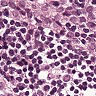
Metastatic tissue present: yes